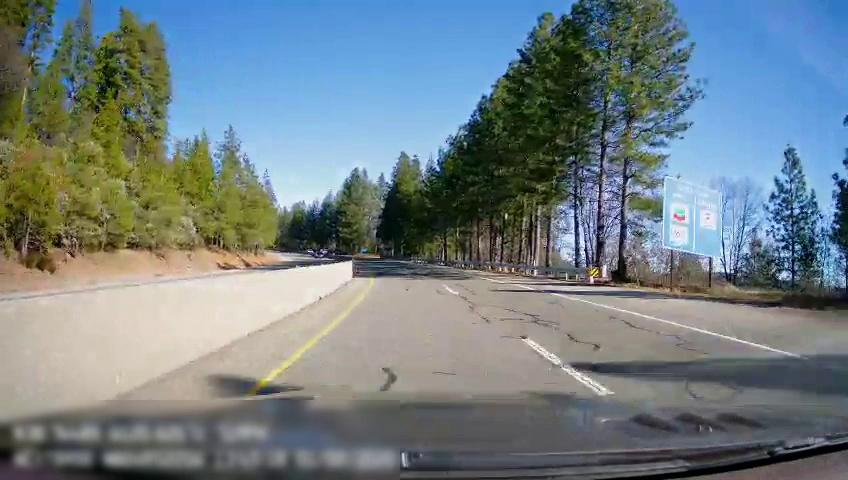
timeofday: Day
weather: Sunny
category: Drivable Space
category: Drivable Space
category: Lanes | Current Lane
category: Lanes | Current Lane
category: Lanes | Alternate Lane
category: Traffic | Signs